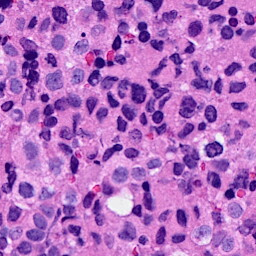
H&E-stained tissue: Breast